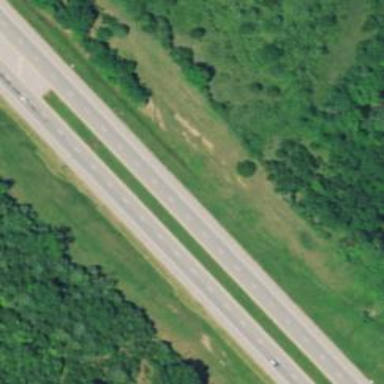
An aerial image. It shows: This image shows trunk highway that functions as expressway.